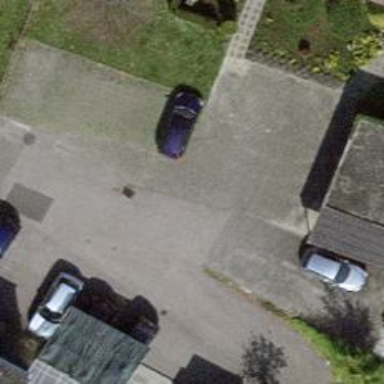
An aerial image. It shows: Parking available on the street side.